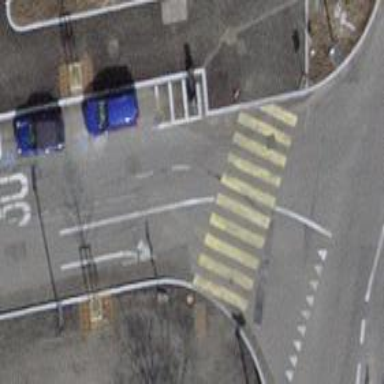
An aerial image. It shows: Road crossing with traffic signals.